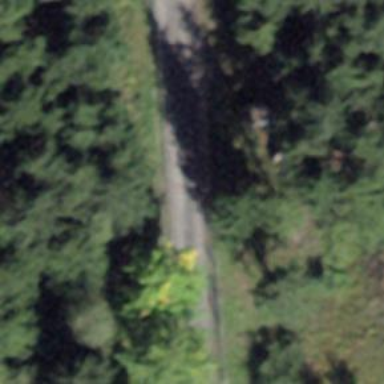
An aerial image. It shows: Unpaved service road.